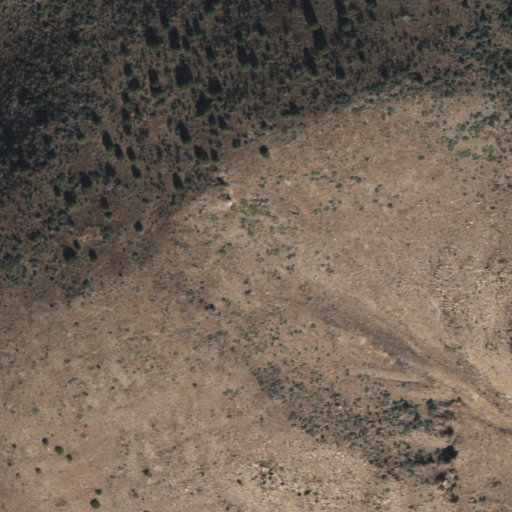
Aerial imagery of mountain in Arizona named Sunset Peak containing shrub, evergreen forest, and grassland